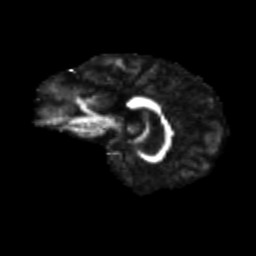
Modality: FA
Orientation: sagittal
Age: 70
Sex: female
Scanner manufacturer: siemens
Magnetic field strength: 3 T
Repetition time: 4.71 s
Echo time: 0.0906 s